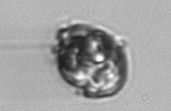
Label: Proterythropsis